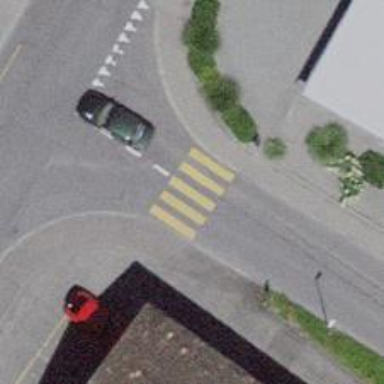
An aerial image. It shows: Marked zebra crossing on the road.